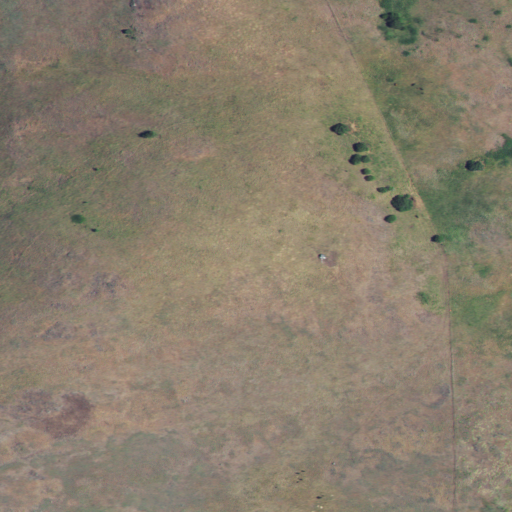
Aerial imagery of mountain in Idaho named Big Butte containing grassland, pasture, and shrub